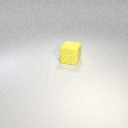
large yellow rubber cube